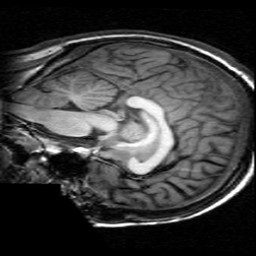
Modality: T1w
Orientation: sagittal
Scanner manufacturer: ge
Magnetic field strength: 3 T
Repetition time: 0.009 s
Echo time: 0.001828 s